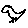
Label: bird